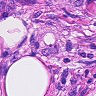
Metastatic tissue present: yes